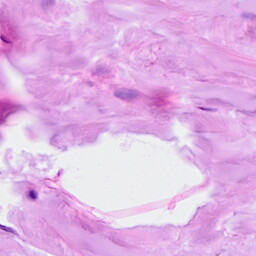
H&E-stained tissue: Breast